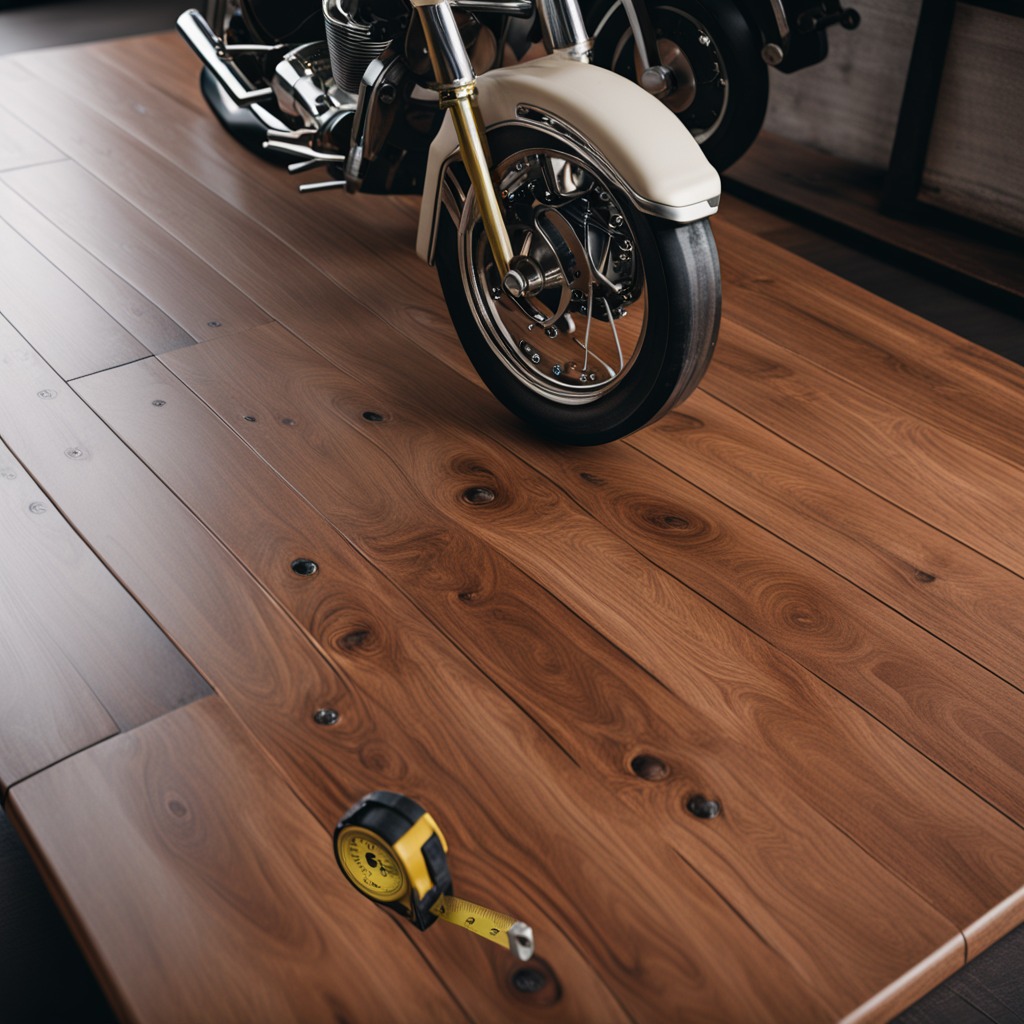
A measuring tape is lying on the oil-spilled wooden table in a vintage motorcycle garage.